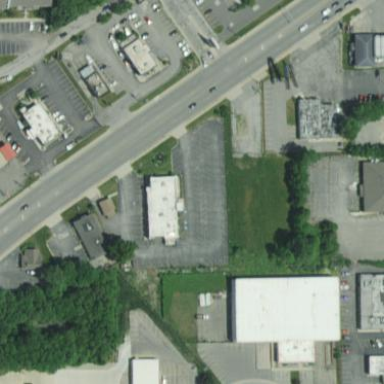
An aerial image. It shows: Building serving as car wash facility.